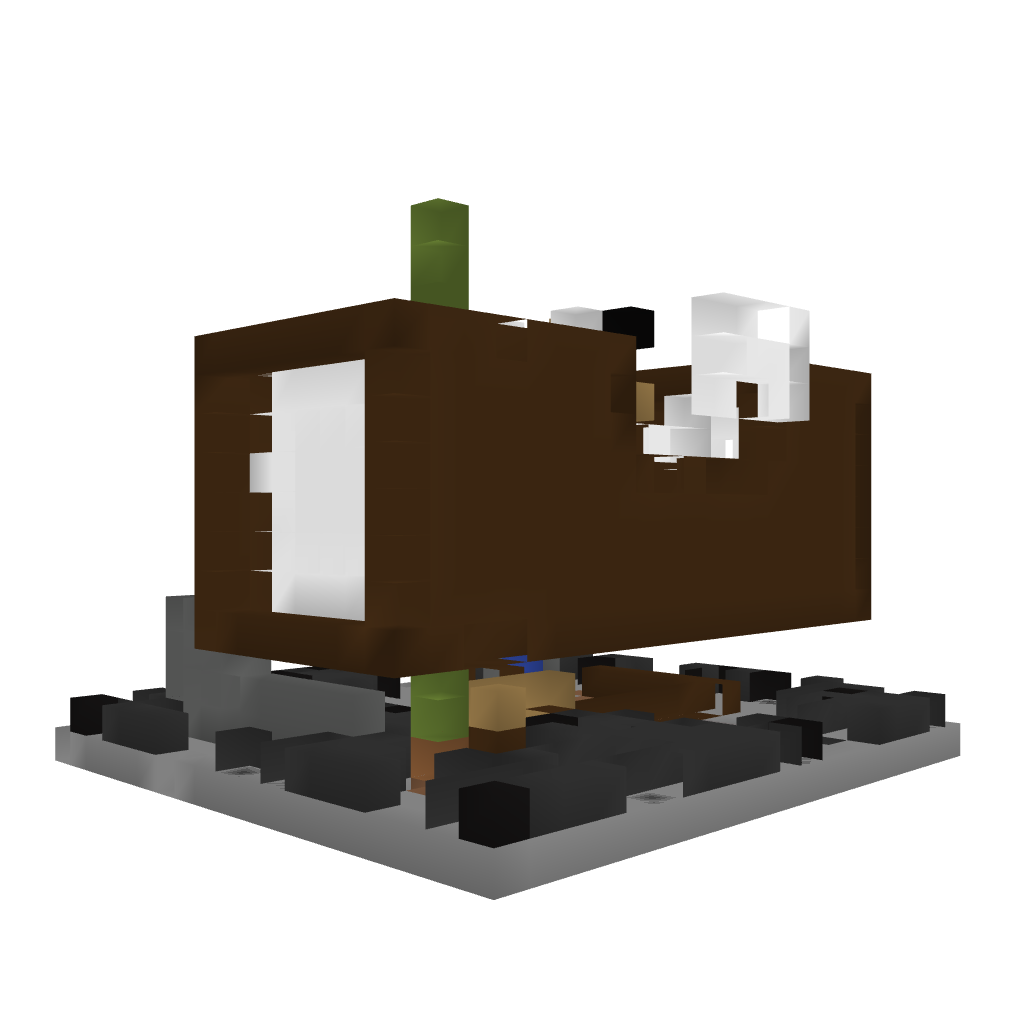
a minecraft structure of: Mondrian - the real modern house